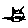
Label: cat